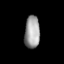
Tissue: lung
Cell type: Epithelial cells
Senescence score: 0.2213
Nuclear area (px): 484
Mean DAPI intensity: 158.209